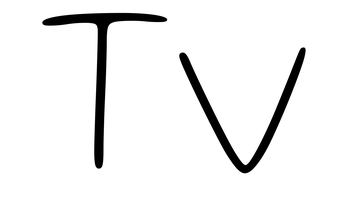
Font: Gluten_Thin